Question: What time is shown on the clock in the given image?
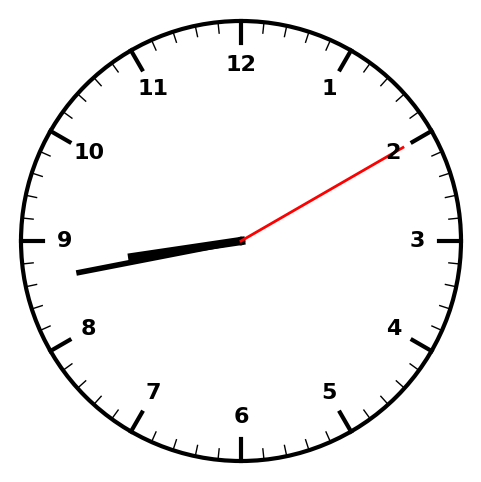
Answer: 08:43:10